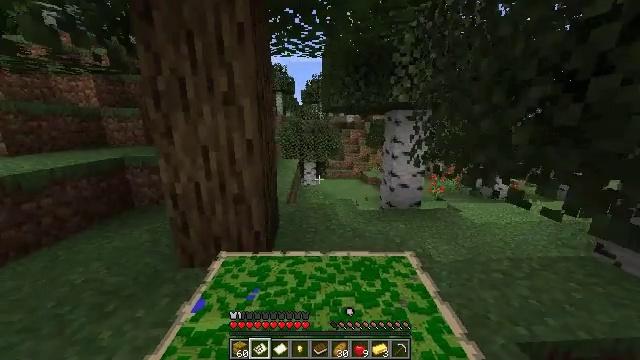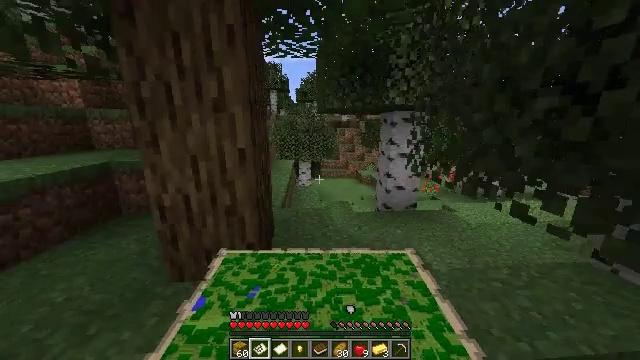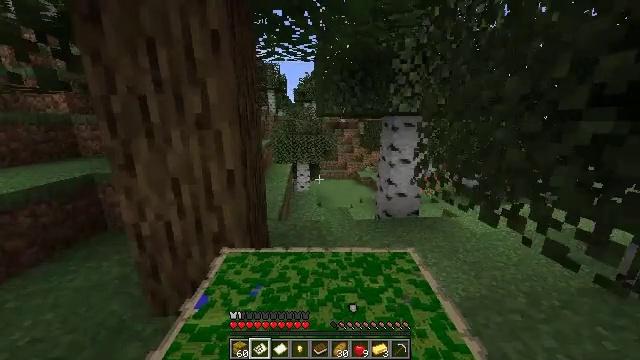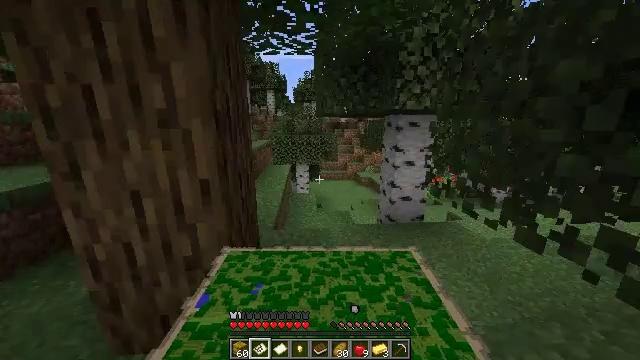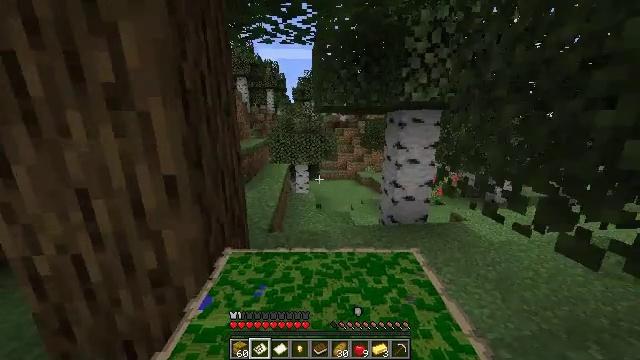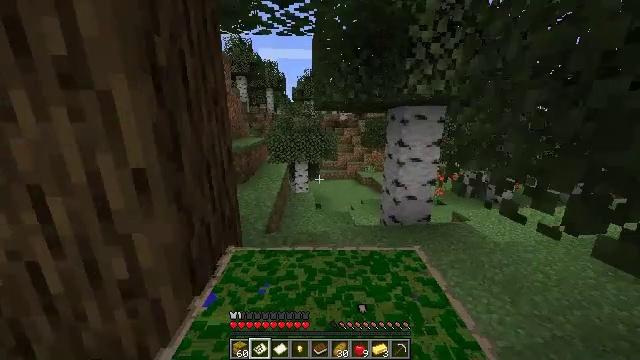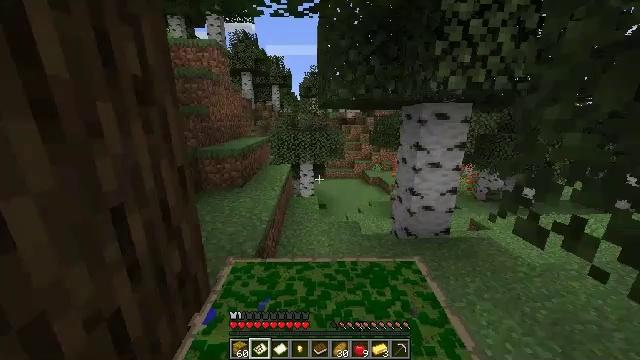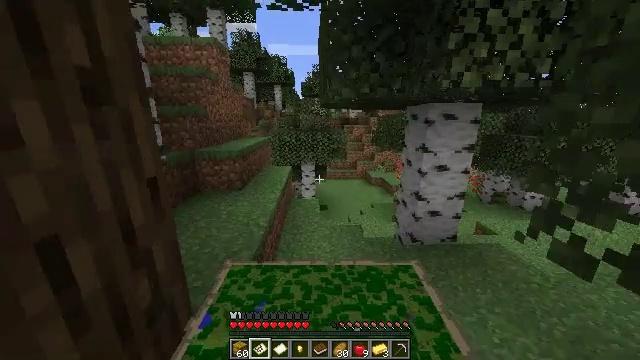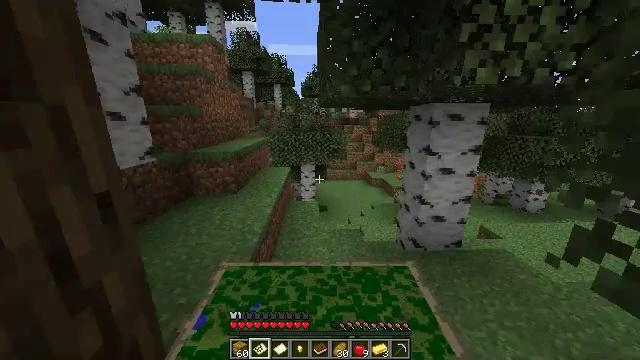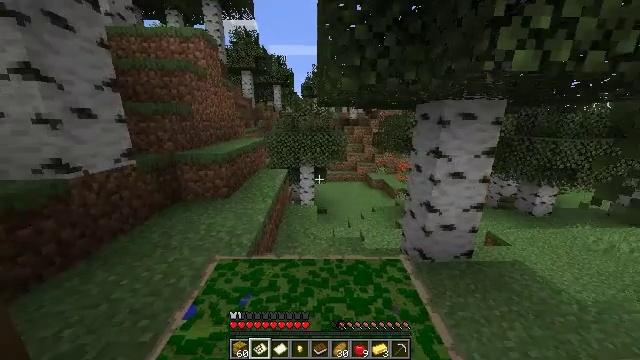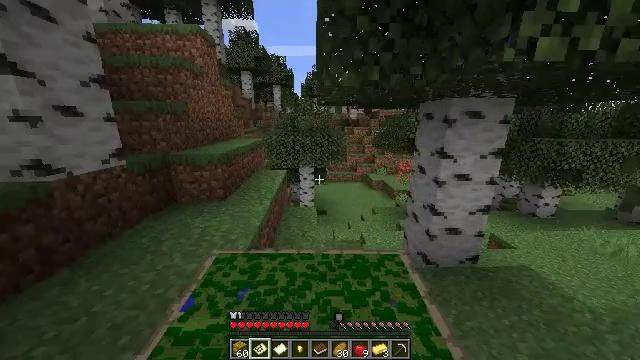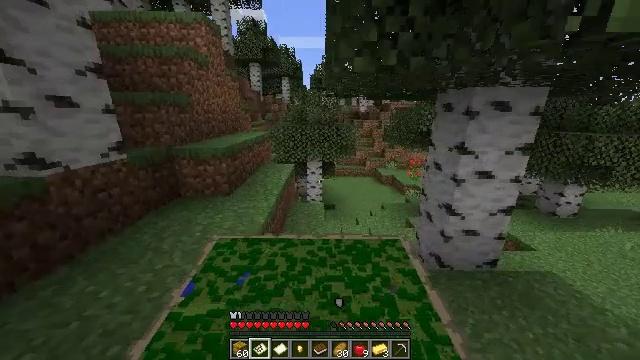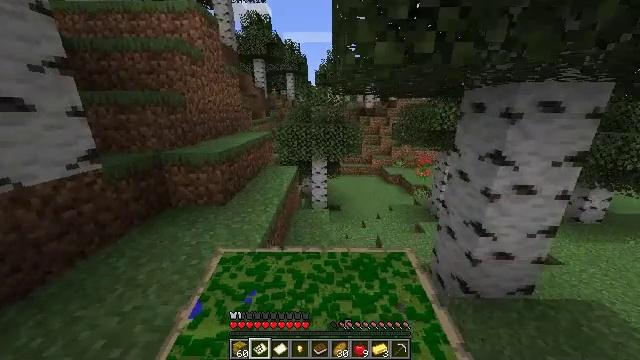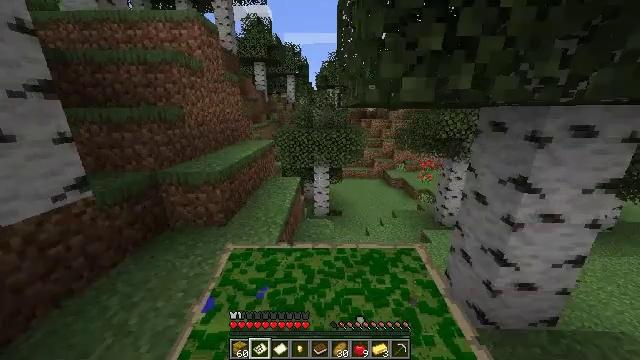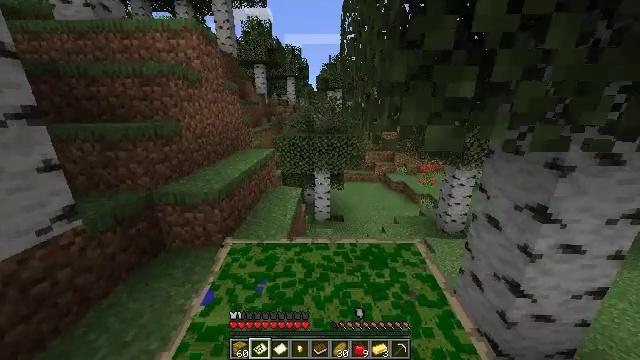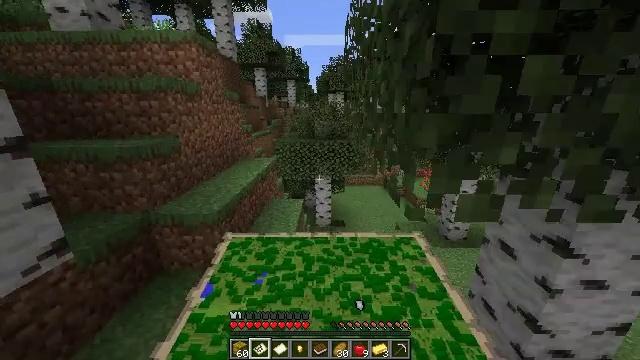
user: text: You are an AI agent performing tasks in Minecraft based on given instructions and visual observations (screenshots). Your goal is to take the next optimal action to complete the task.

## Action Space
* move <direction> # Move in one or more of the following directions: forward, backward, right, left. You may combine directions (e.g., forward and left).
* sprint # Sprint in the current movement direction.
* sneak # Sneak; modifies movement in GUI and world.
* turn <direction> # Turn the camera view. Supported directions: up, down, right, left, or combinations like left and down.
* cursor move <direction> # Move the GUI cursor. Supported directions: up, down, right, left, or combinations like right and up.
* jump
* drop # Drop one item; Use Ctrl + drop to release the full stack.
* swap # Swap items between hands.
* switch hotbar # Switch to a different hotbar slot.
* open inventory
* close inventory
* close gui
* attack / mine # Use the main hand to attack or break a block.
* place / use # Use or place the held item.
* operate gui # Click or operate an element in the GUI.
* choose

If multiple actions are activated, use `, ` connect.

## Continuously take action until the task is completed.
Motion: motion action
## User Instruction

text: Drop a filled map.
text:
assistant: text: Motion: move forward and move right, turn right
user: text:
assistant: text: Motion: move forward and move right
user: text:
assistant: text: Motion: move forward and move right
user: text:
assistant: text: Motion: move forward and move right
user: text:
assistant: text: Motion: move forward
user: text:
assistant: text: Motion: move forward, turn left
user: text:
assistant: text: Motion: move forward
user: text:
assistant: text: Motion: move forward
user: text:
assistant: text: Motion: move forward
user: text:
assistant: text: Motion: move forward
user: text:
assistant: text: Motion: move forward, turn left and down
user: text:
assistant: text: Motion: move forward, turn left
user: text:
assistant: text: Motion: move forward and move left, jump
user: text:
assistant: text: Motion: move forward and move left, jump
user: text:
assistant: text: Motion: move forward and move left, jump
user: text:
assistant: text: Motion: move forward and move left, jump
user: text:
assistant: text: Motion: move forward and move left
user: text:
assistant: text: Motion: move forward
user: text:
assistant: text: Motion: move forward
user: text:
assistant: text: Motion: move forward
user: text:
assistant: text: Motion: move forward
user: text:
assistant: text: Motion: move forward
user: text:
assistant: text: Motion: move forward, turn left and down, jump
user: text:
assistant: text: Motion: move forward and move left, turn left, jump
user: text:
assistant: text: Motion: move forward and move left, turn down, jump
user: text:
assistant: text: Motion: move forward and move left, jump
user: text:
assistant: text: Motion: move forward, jump
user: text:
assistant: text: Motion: move forward, turn left and down
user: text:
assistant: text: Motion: move forward
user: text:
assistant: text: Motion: move forward